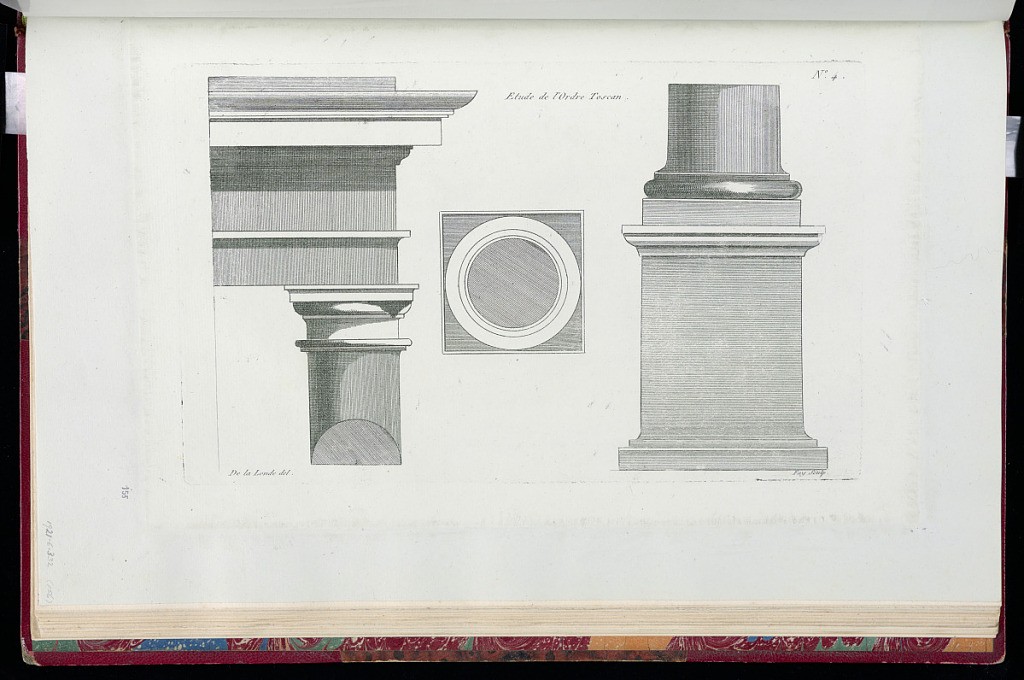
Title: Etude de l'Ordre Toscan
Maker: Richard de Lalonde, French, active 1780–96
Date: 1780-1789
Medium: Etching on off-white laid paper
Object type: Print
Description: Design for the cornice, capital, shaft, circumference, and base of a column in the Tuscan order. The plate is signed and numbered.